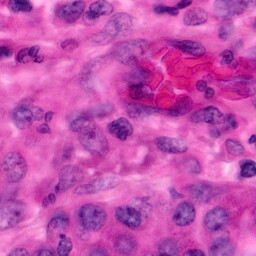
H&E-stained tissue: Pancreatic